Interaction volume radius: 5 \u00c5
Interaction volume height: 20 \u00c5
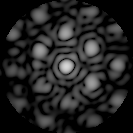
Disorder parameter: 0.3646